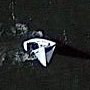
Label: Civil_yacht